Interaction volume radius: 5 \u00c5
Interaction volume height: 30 \u00c5
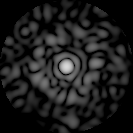
Disorder parameter: 0.86